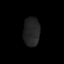
Tissue: lung
Cell type: Endothelial cells
Senescence score: 0.552
Nuclear area (px): 463
Mean DAPI intensity: 35.33